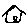
Label: house